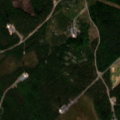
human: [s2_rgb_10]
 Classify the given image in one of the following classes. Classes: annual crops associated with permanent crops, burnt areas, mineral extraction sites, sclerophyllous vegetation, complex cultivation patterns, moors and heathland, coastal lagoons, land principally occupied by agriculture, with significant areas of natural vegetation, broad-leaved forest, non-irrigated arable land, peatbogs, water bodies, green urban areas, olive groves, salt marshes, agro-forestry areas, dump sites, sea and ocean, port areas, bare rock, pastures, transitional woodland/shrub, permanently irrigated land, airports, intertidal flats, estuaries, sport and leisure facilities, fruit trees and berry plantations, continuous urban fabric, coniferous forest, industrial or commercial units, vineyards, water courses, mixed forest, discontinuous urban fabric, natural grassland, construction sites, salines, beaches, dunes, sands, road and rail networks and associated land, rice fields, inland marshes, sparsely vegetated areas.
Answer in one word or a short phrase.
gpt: coniferous forest, mixed forest